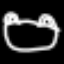
Label: frog